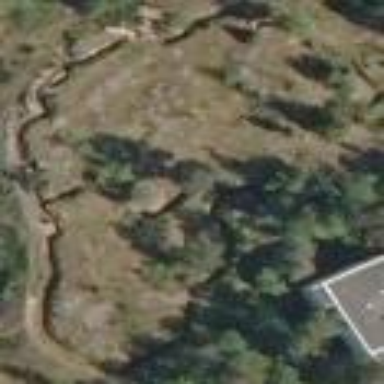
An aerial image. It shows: Military trench.